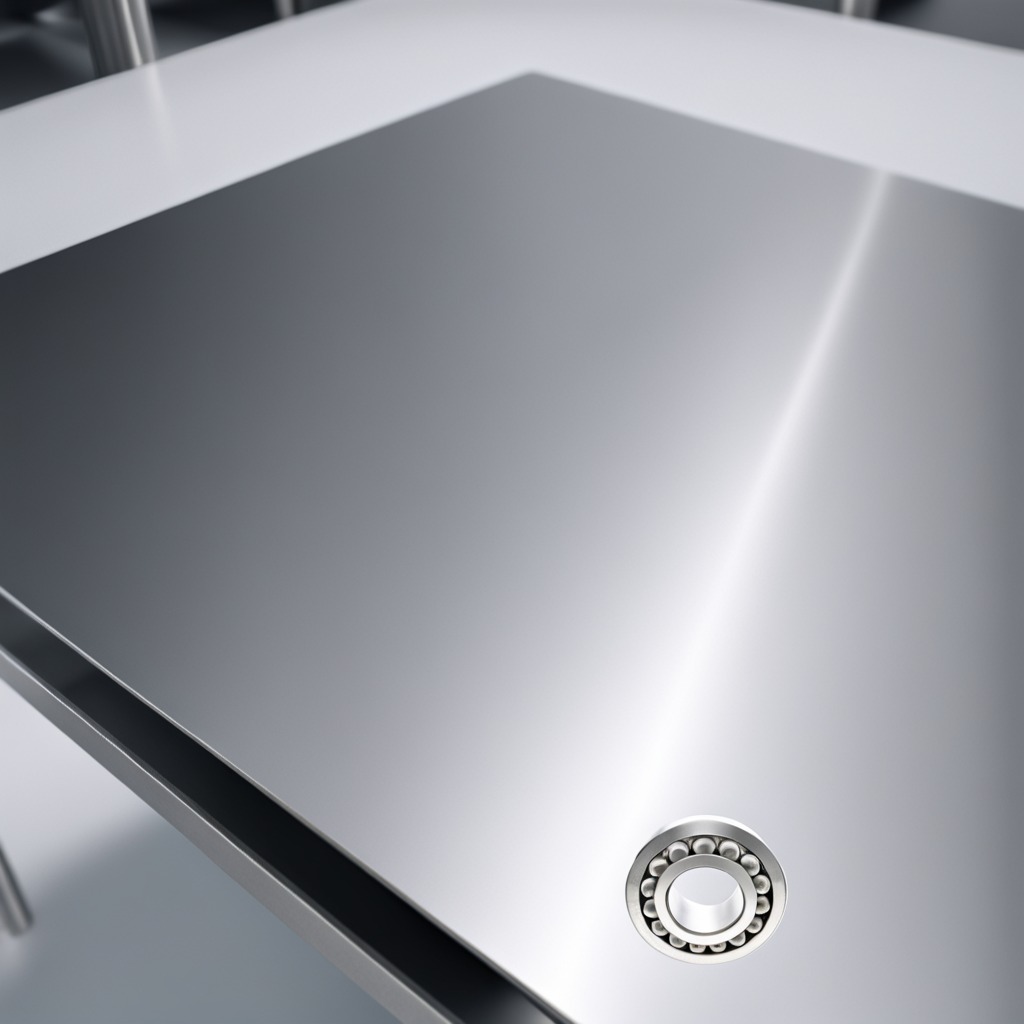
A metal ball bearing is lying on the stainless steel table in a high-end prototyping lab.